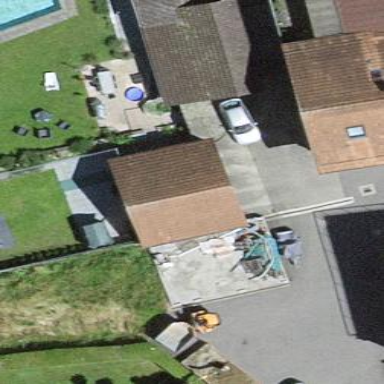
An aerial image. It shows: Garage building.